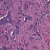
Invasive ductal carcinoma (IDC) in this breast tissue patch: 1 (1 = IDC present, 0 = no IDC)